Current action and preconditions to check: trajectory_clear

Your task: For each precondition in the list above, predict whether it will hold at this action.

Consider the current scene as observed from the mobile robot's camera, and analyze the predicted future states of all dynamic agents (e.g., people, animals, vehicles, or any moving entities) within the NEXT SECOND.

IMPORTANT: Only answer "very likely" if you are absolutely certain—based on strong, clear evidence—that a dynamic agent will violate the precondition in the predicted future state. Do NOT answer "very likely" for unlikely, ambiguous, or low-probability risks.

Ask yourself for each precondition: Is there a high probability, with clear and convincing evidence, that the predicted future states of any dynamic agent will interfere with the predicted future state of the currently executing action within the NEXT SECOND, causing that precondition to fail?

Assess the risk level based on these predictions. Use "likely" or "very likely" if motions create a clear risk of interference.

Use "neutral" or "improbable" if agents are nearby but their predicted paths are clearly diverging or non-conflicting.

Failure Risk Categories: "very improbable", "improbable", "neutral", "likely", "very likely"

Answer Format: Output ONLY the probability_of_failure value from these categories: "very improbable", "improbable", "neutral", "likely", "very likely"

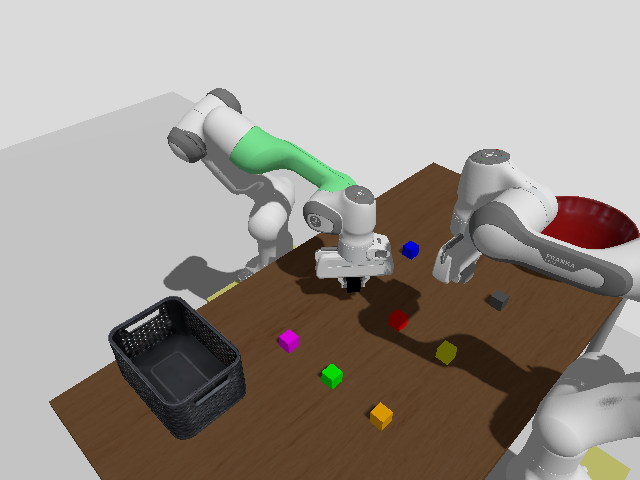

Answer: very improbable